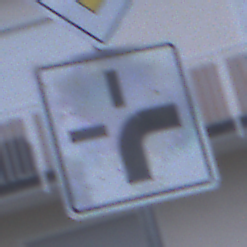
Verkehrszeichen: VerlaufVorfahrtsstrasse3
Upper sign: Vorfahrtsstrasse
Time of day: SunriseSunset
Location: Outdoor (Urban)
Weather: PartlyCloudy
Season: NotSpecified
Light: Natural